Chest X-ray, AP view. Patient: 46 years old, sex M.
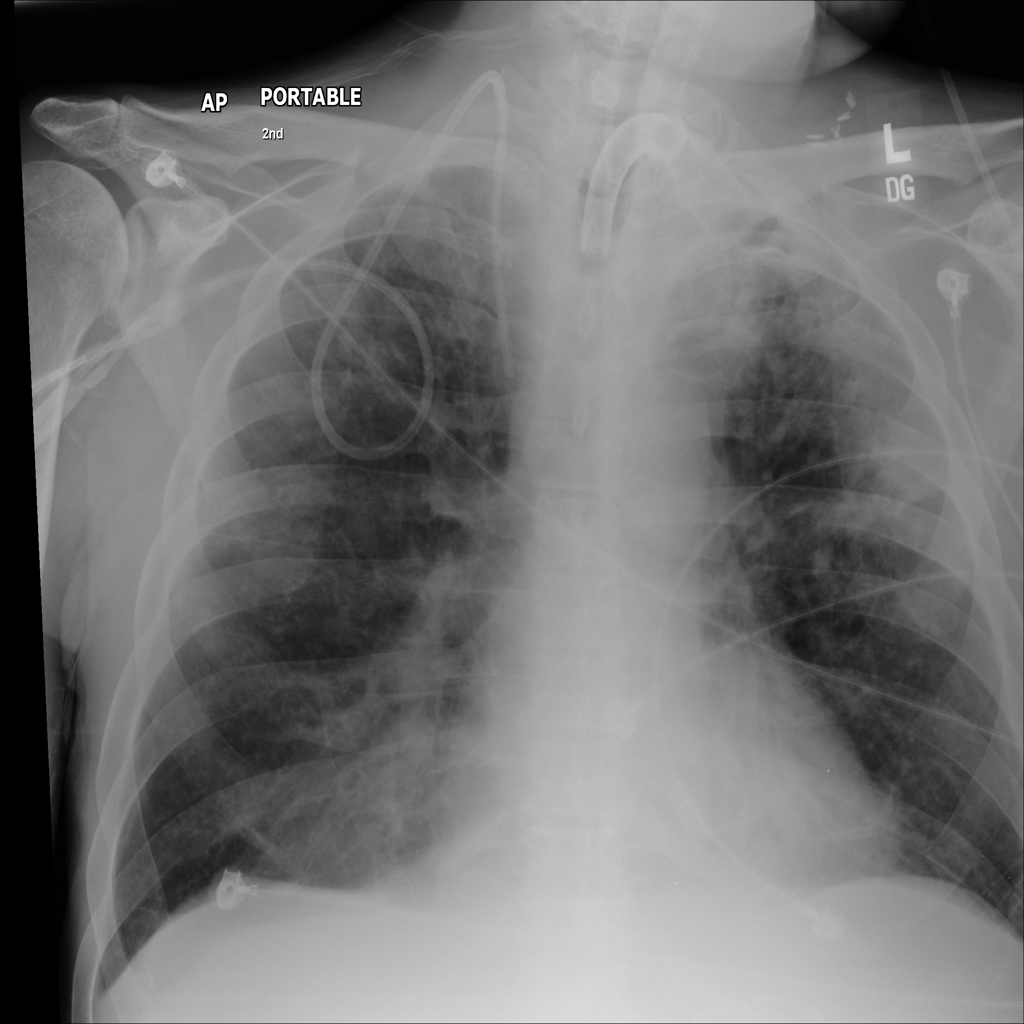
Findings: No Finding